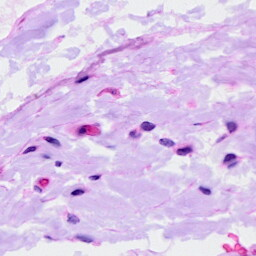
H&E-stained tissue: Ovarian